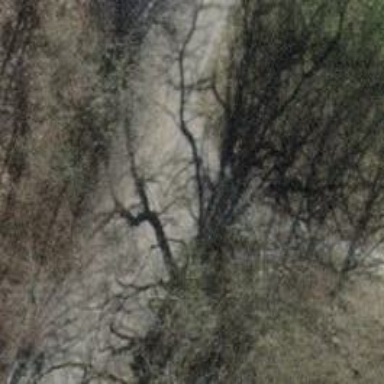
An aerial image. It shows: Gravel track road.